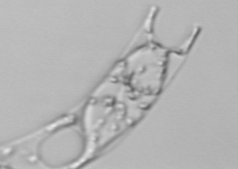
Label: Eucampia